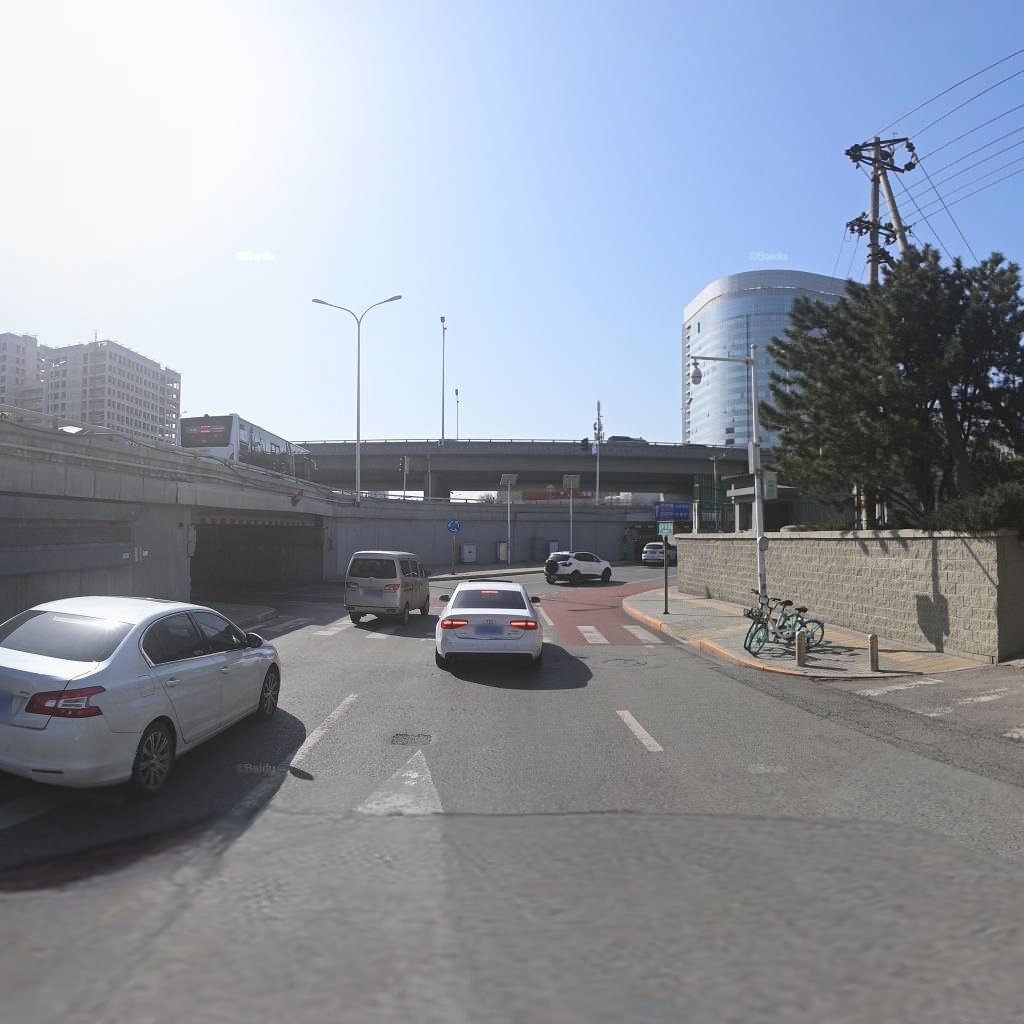
Region: Haidian
Road damage annotations: pothole, manhole cover, alligator crack